Question: I'm trying to implement a network usage graph similar to the one in Windows. I'm showing the last 30 seconds worth of data with new values appearing at the right hand side and moving to the left.
I've got it all working apart from I cannot get the vertical grid lines to move with the data. Instead the major ticks always stay static and the just the line on the graph moves.
i.e. in the image below I'm expecting the major ticks to stay at the tickUnit of 5 and be shown at 55 and 60. The label at 65 would be off the screen.

- - <URL>-
I'm after any solution / workaround that builds upon what's already there rather than having to write from scratch. Is it possible to customize the behaviour by subclassing?
'''
import java.util.concurrent.Executors;
import java.util.concurrent.TimeUnit;
import javafx.application.Application;
import javafx.application.Platform;
import javafx.collections.ListChangeListener;
import javafx.collections.ObservableList;
import javafx.scene.Scene;
import javafx.scene.chart.LineChart;
import javafx.scene.chart.NumberAxis;
import javafx.scene.chart.XYChart;
import javafx.scene.chart.XYChart.Data;
import javafx.scene.layout.BorderPane;
import javafx.stage.Stage;
public class StackOverflow25383566 extends Application {
@Override
public void start(Stage stage) throws Exception {
final NumberAxis xAxis = new NumberAxis();
xAxis.setAutoRanging(false);
xAxis.setForceZeroInRange(false);
xAxis.setTickUnit(5);
final NumberAxis yAxis = new NumberAxis(0, 15, 1);
yAxis.setAutoRanging(false);
final LineChart<Number, Number> chart = new LineChart<Number, Number>(
xAxis, yAxis);
chart.setAnimated(false);
chart.setCreateSymbols(false);
chart.setLegendVisible(false);
final XYChart.Series<Number, Number> series = new XYChart.Series<Number, Number>();
chart.getData().add(series);
series.getData().addListener(
new ListChangeListener<Data<Number, Number>>() {
@Override
public void onChanged(
ListChangeListener.Change<? extends Data<Number, Number>> arg0) {
ObservableList<Data<Number, Number>> data = series
.getData();
xAxis.setLowerBound(data.get(0).getXValue()
.doubleValue());
xAxis.setUpperBound(data.get(data.size() - 1)
.getXValue().doubleValue());
}
});
stage.setScene(new Scene(new BorderPane(chart), 800, 600));
stage.show();
final Runnable update = new Runnable() {
private int clock;
@Override
public void run() {
try {
ObservableList<Data<Number, Number>> data = series
.getData();
if (data.size() > 10) {
data.remove(0);
}
data.add(new XYChart.Data<Number, Number>(clock, clock % 13));
clock++;
} catch (Throwable e) {
// executors silently swallow exceptions
e.printStackTrace();
throw e;
}
}
};
Executors.newSingleThreadScheduledExecutor().scheduleAtFixedRate(
new Runnable() {
@Override
public void run() {
Platform.runLater(update);
}
}, 0, 500, TimeUnit.MILLISECONDS);
}
public static void main(String[] args) {
launch(args);
}
}
'''
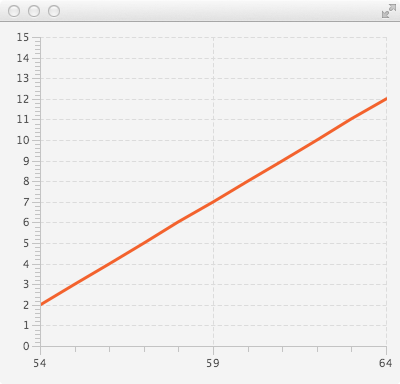
Answer: I was able to solve this by subclassing ValueAxis so that it returns tick markers that are always multiples of tickUnit.
- <URL>
This picture shows what I was after, i.e. not necessarily starting with a major tick.

'''
private class SpecialAxis extends ValueAxis<Number> {
private SimpleObjectProperty<Double> tickUnitProperty = new SimpleObjectProperty<Double>(
5d);
@Override
protected List<Number> calculateMinorTickMarks() {
List<Number> ticks = new ArrayList<Number>();
double tickUnit = tickUnitProperty.get() / getMinorTickCount();
double start = Math.floor(getLowerBound() / tickUnit) * tickUnit;
for (double value = start; value < getUpperBound(); value += tickUnit) {
ticks.add(value);
}
return ticks;
}
@Override
protected List<Number> calculateTickValues(double arg0, Object arg1) {
List<Number> ticks = new ArrayList<Number>();
double tickUnit = tickUnitProperty.get();
double start = Math.floor(getLowerBound() / tickUnit) * tickUnit;
for (double value = start; value < getUpperBound(); value += tickUnit) {
ticks.add(value);
}
return ticks;
}
@Override
protected Object getRange() {
// not sure how this is used??
return null;
}
@Override
protected String getTickMarkLabel(Number label) {
return label.toString();
}
@Override
protected void setRange(Object range, boolean arg1) {
// not sure how this is used??
}
public SimpleObjectProperty<Double> getTickUnitProperty() {
return tickUnitProperty;
}
public void setTickUnit(double tickUnit) {
tickUnitProperty.set(tickUnit);
}
}
'''